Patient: sex M, age 64
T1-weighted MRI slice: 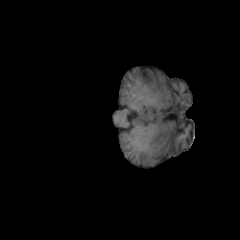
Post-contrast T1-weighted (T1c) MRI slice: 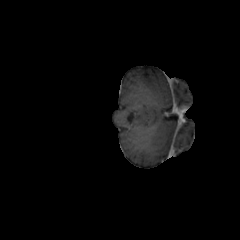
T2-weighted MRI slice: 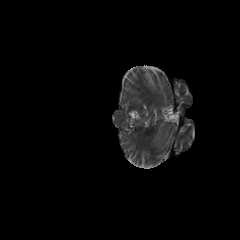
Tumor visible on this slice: no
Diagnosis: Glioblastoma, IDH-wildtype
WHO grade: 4